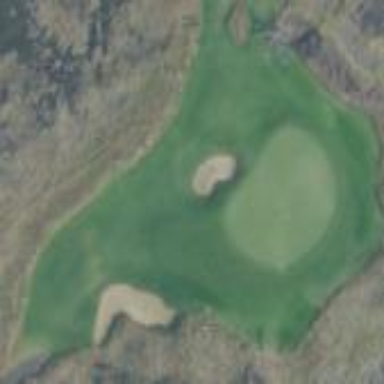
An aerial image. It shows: Rough grassy area used for golf.